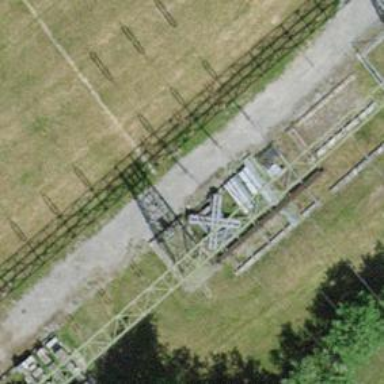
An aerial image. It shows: Power line in the image.